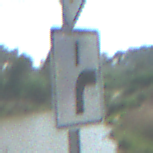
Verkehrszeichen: VerlaufVorfahrtsstrasse8
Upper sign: Vorfahrtsstrasse
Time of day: MorningAfternoon
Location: Outdoor (Special)
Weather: Clear
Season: NotSpecified
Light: Natural